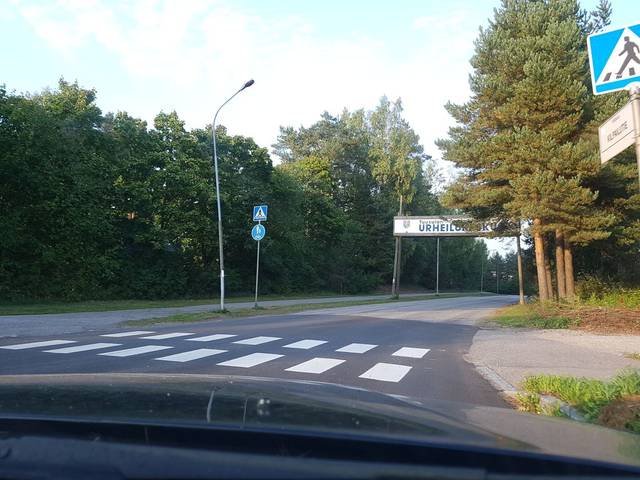
Region: Finland
Coordinates: 60.389, 25.027